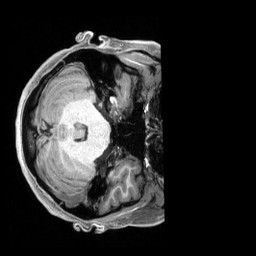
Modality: T1w
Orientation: axial
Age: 19
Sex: female
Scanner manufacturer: siemens
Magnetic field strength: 3 T
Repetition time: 2.3 s
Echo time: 0.00228 s